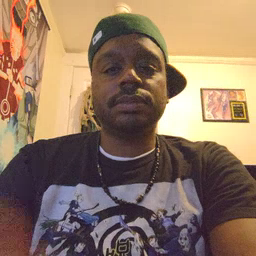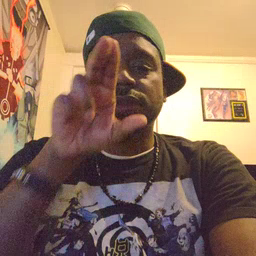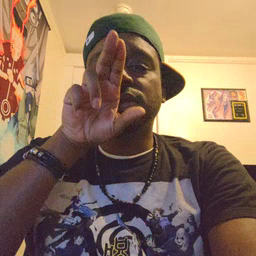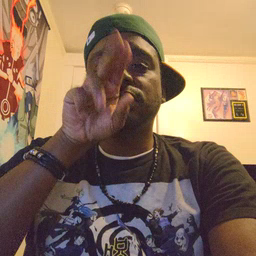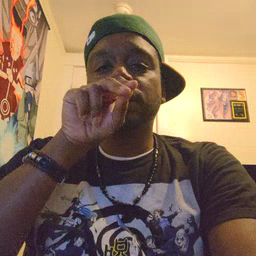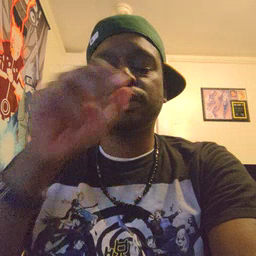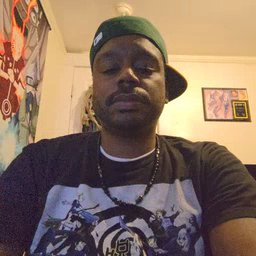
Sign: duck